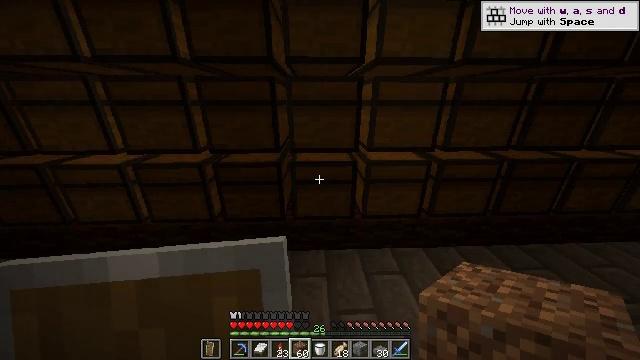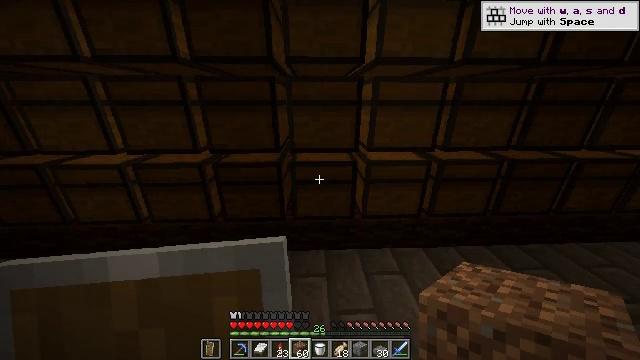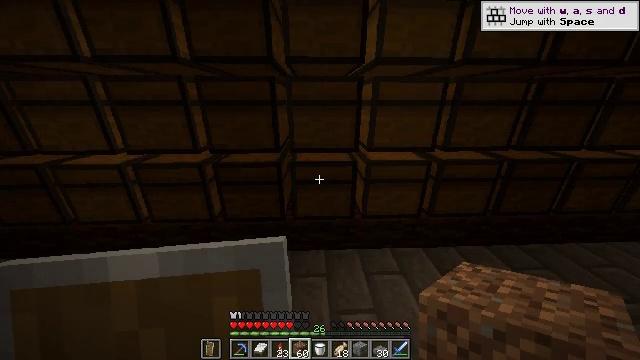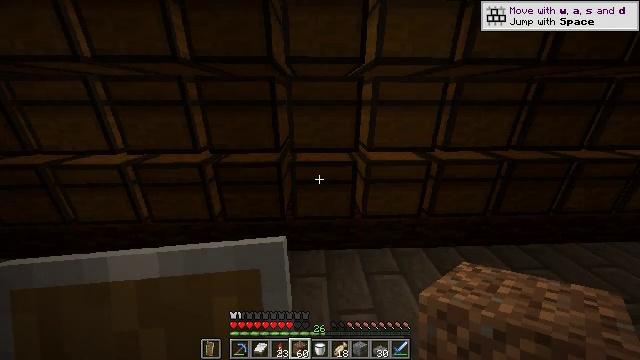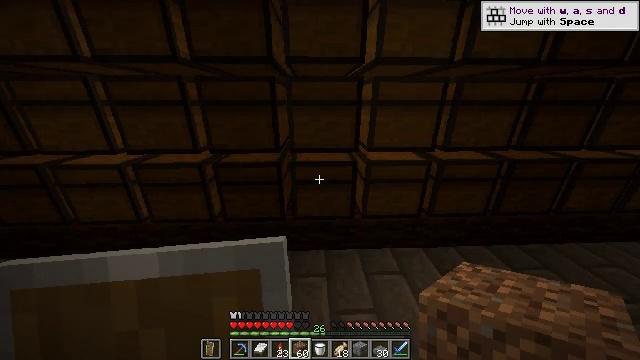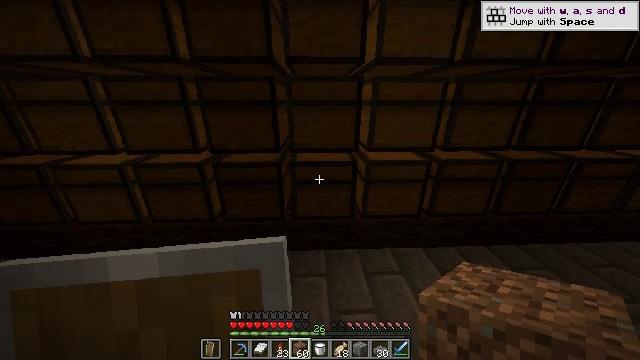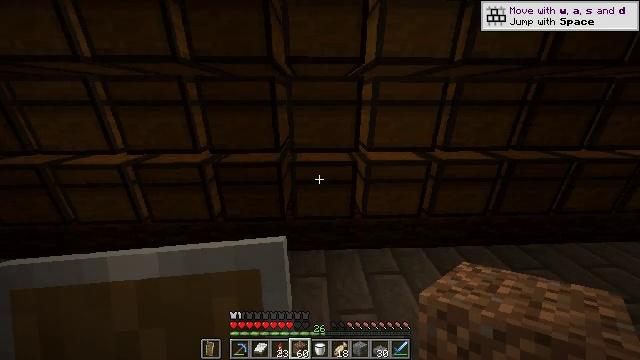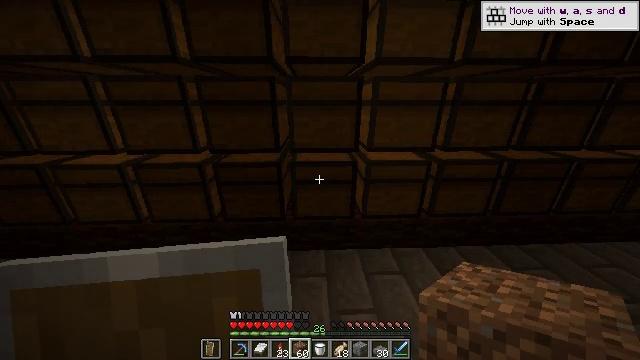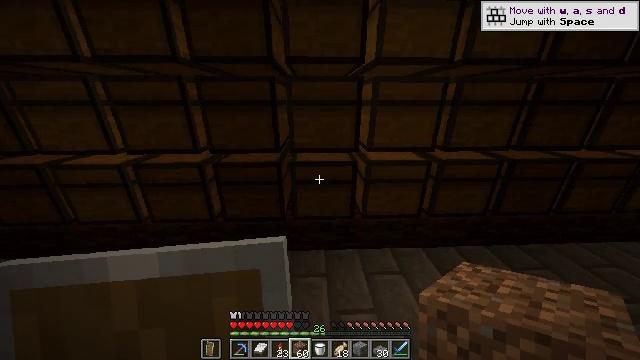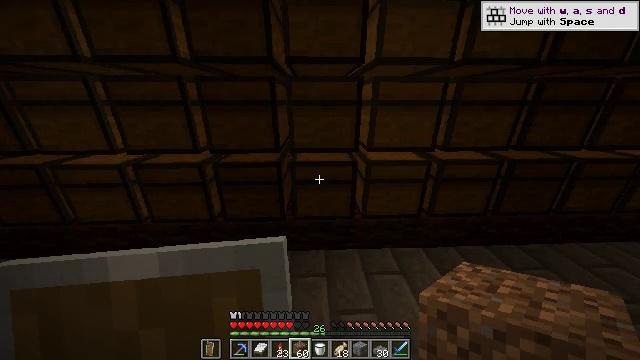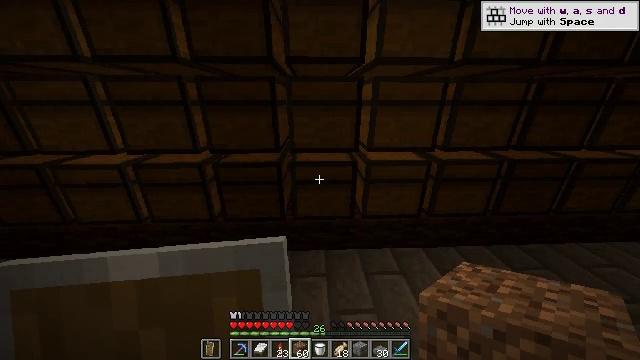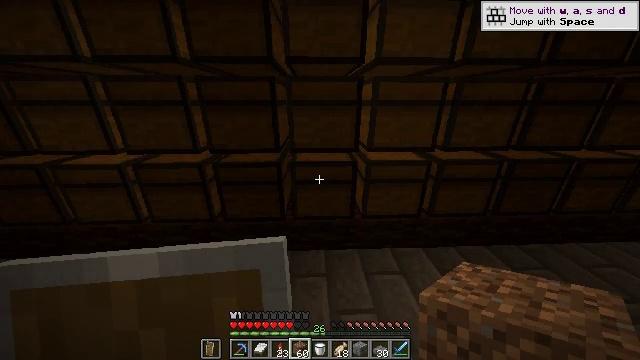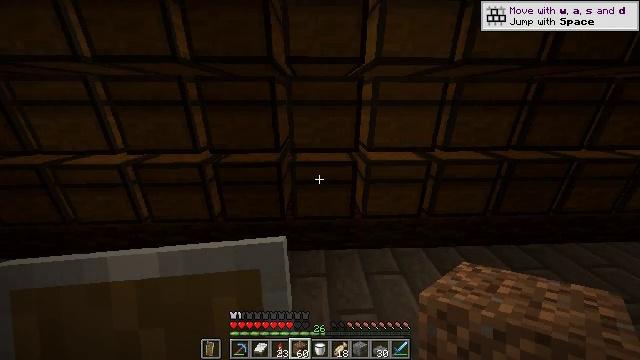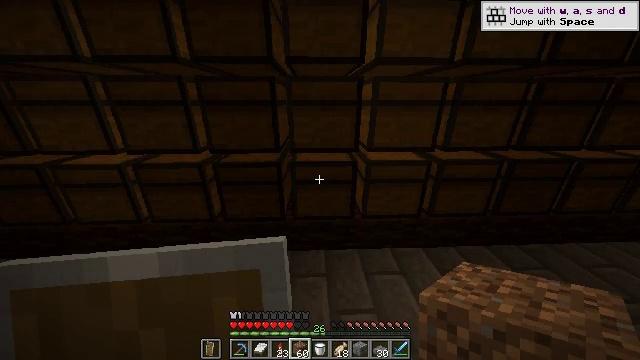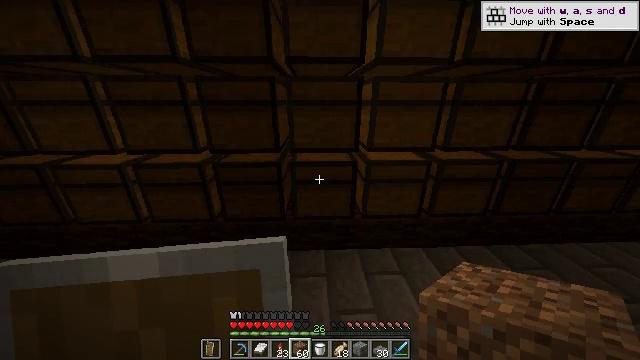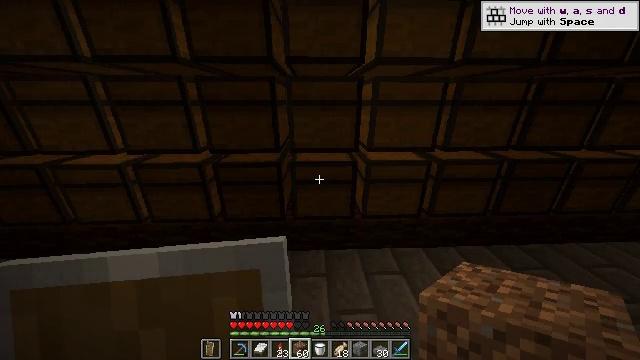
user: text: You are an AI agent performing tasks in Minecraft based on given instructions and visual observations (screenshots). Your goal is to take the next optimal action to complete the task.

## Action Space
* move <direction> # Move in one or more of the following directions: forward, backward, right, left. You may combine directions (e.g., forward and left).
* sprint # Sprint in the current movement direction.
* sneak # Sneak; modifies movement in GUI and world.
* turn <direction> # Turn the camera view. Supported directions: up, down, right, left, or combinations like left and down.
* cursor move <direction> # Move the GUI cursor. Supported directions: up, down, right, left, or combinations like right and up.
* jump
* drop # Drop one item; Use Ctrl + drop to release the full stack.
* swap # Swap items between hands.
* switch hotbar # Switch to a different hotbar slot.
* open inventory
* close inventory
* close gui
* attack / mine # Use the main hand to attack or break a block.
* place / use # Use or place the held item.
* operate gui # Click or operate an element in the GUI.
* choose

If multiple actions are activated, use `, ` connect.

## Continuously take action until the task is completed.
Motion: motion action
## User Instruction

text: Craft red concrete powder.
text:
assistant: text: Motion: attack / mine
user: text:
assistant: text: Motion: turn right and up, attack / mine
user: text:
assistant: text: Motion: attack / mine
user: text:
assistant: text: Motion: turn left, attack / mine
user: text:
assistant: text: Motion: turn left, attack / mine
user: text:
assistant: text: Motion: turn right and down, attack / mine
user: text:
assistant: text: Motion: turn right, attack / mine
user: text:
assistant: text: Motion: turn right and up, attack / mine
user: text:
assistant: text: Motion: turn right and up, attack / mine
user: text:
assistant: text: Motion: turn right, attack / mine
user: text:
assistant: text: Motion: turn up, attack / mine
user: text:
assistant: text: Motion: turn right and up, attack / mine
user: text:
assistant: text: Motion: attack / mine
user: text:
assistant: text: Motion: attack / mine
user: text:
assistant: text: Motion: attack / mine
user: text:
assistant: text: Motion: attack / mine
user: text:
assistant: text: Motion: attack / mine
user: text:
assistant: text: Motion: attack / mine
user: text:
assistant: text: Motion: attack / mine
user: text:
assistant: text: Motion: attack / mine
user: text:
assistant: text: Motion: attack / mine
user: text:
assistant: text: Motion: attack / mine
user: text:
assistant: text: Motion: attack / mine
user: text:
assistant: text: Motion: no_op
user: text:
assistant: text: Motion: no_op
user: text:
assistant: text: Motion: no_op
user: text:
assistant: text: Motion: no_op
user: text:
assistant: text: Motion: turn up
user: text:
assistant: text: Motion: turn up
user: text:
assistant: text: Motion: turn up